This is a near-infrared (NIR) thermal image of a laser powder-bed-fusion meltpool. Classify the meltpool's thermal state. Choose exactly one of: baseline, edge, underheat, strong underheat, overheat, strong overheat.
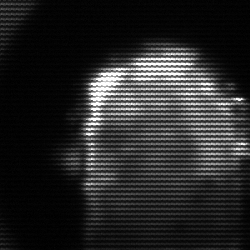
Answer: baseline